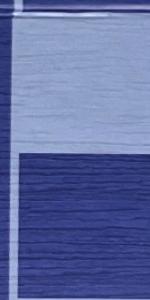
Label: Empty